Question: so I have been trying to change the highlight color in which documents show up in the "items" field within an Alfresco Share workflow form. Basically, given a starting form that looks like this...

You will notice that every other document that gets added to the items field is automatically highlighted light blue. I was wondering if it was possible to change that color, and furthermore if it was possible to set it so only the top item (or a single items) gets highlighted in that list of documents?
I thought this would be as simple as finding and changing a CSS file somewhere, but despite changing a number of different CSS files within Alfresco, I have had little luck changing that color. Just wondering if anyone had any experience with this and would be willing to help me out?
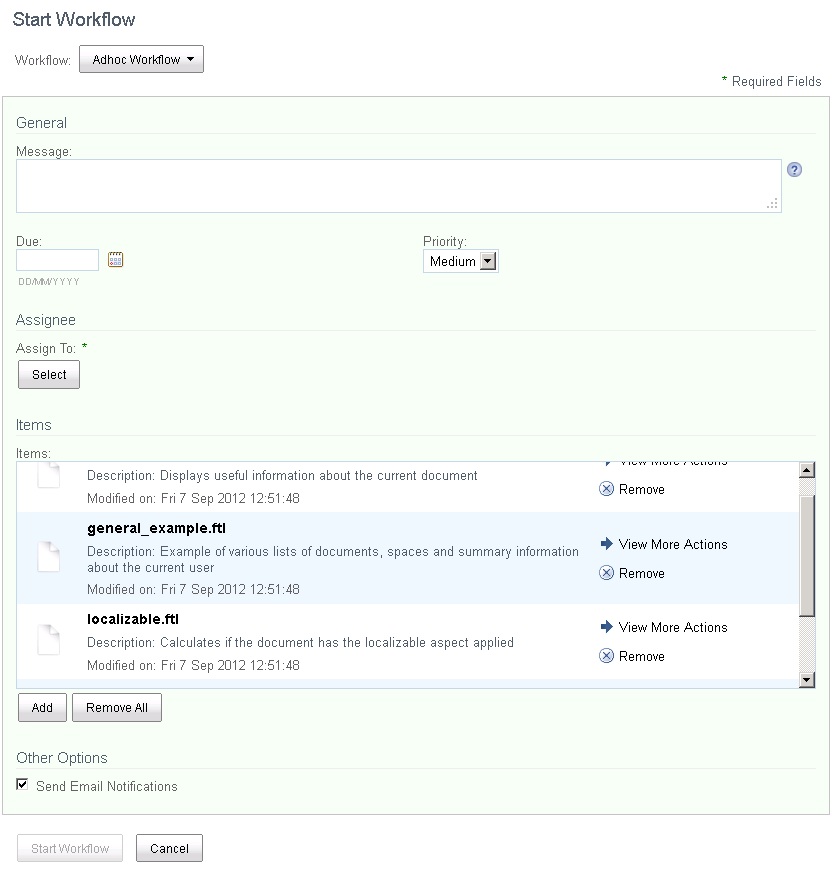
Answer: EDITED:
The class you're looking for is:
tr.yui-dt-highlighted
The problem here is that these classes are generated automatically by JavaScript injected in the page. So, I've searched and found this little info:
path 'share/res/js/yui-common.js' you should use a tool like <URL> to understand some code in there. There is a CLASS_HIGHLIGHTED that starts a function, and you should try to override this:
'''
highlightRow: function (k) {
var i = this.getTrEl(k);
if (i) {
var j = this.getRecord(i);
c.addClass(i, d.CLASS_HIGHLIGHTED);
this.fireEvent("rowHighlightEvent", {
record: j,
el: i
});
return;
}
},
unhighlightRow: function (k) {
var i = this.getTrEl(k);
if (i) {
var j = this.getRecord(i);
c.removeClass(i, d.CLASS_HIGHLIGHTED);
this.fireEvent("rowUnhighlightEvent", {
record: j,
el: i
});
return;
}
},
'''
There are highlightRow and highlightColumn to look into. It's always very difficult to override YAHOO yui functions..